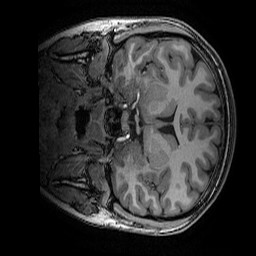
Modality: T1w
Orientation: coronal
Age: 18
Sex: female
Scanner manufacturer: ge
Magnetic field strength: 3 T
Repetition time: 0.007 s
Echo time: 0.00342 s